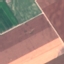
Land use / land cover class: AnnualCrop